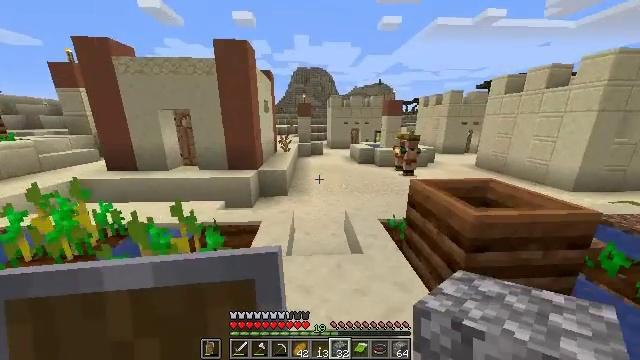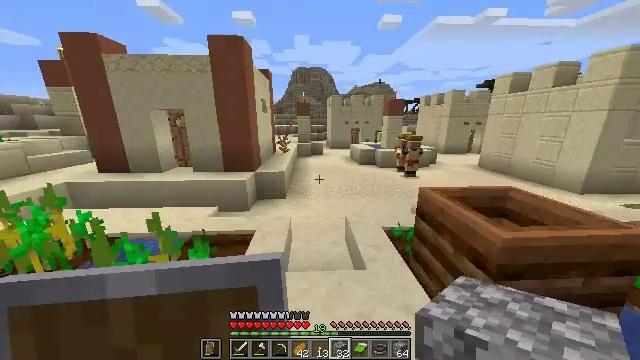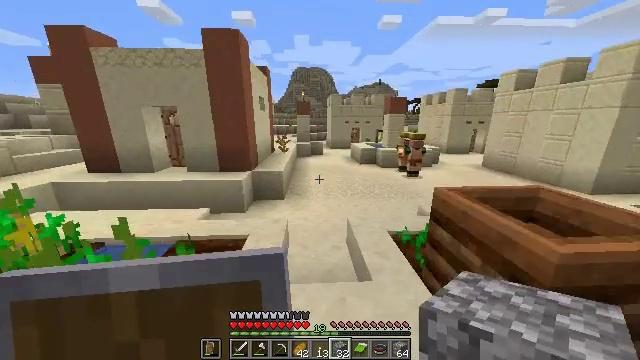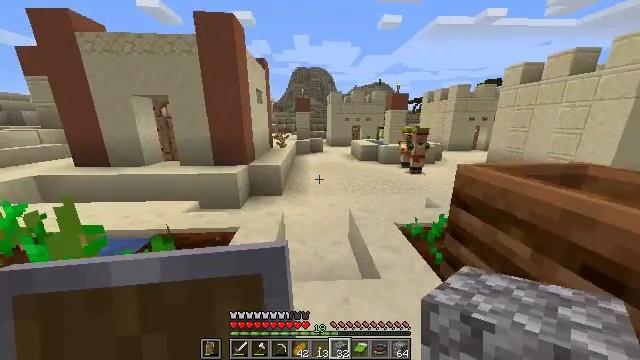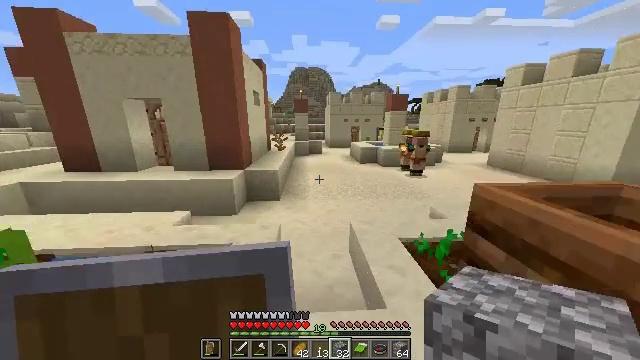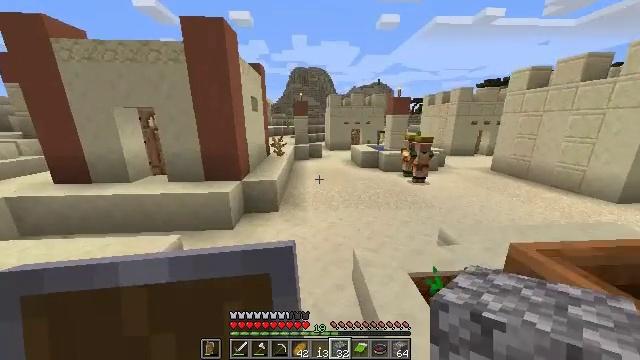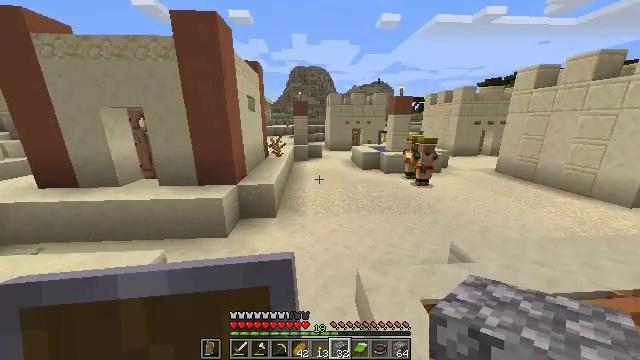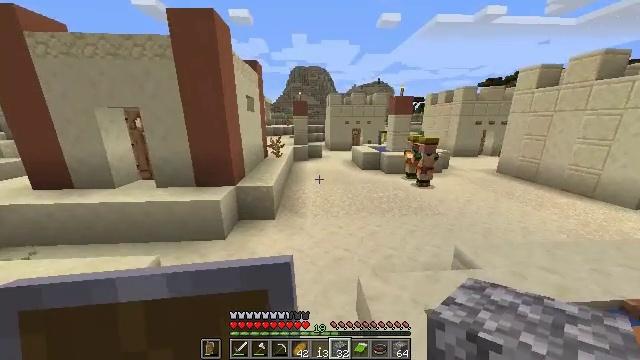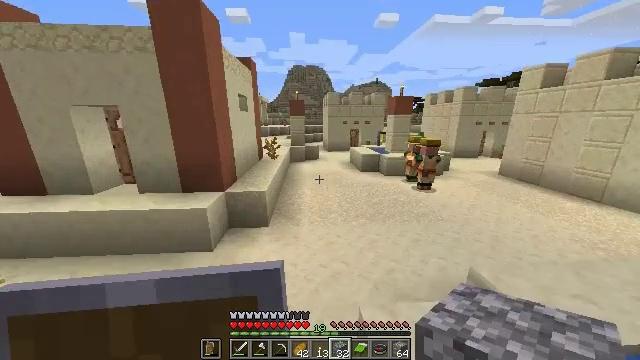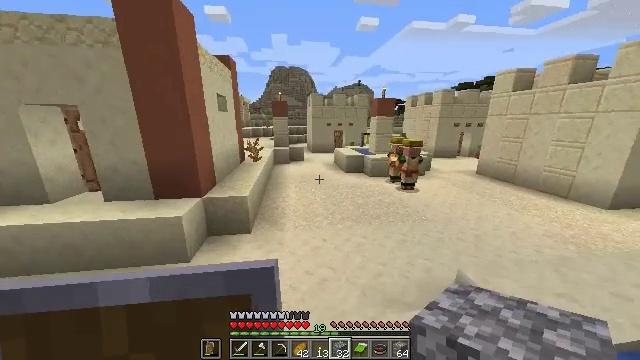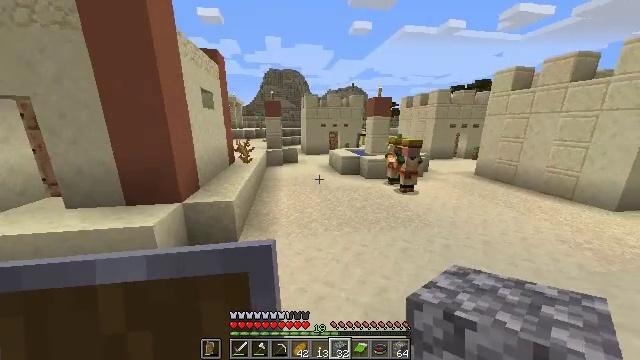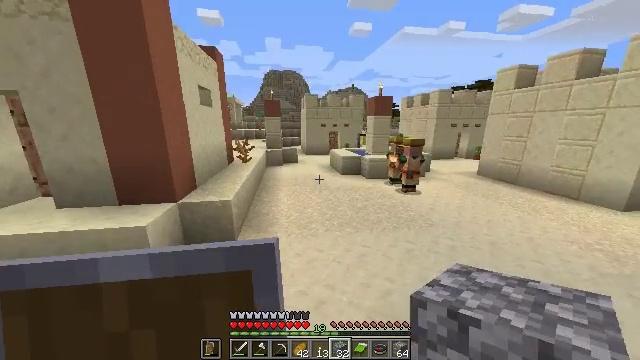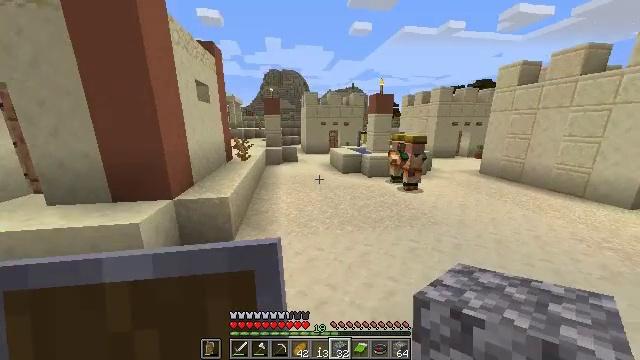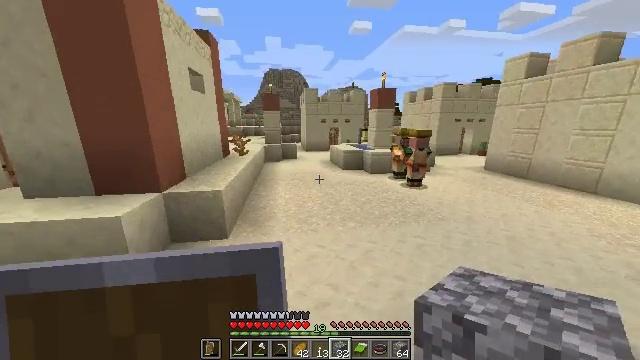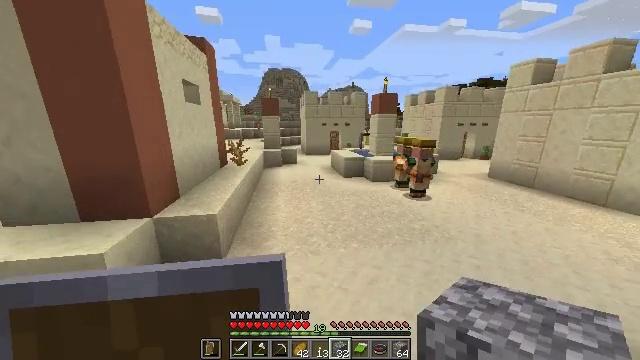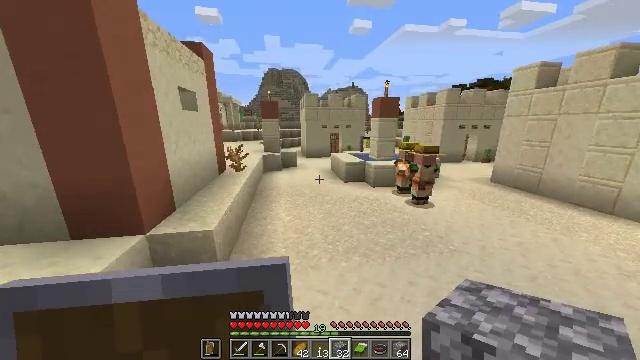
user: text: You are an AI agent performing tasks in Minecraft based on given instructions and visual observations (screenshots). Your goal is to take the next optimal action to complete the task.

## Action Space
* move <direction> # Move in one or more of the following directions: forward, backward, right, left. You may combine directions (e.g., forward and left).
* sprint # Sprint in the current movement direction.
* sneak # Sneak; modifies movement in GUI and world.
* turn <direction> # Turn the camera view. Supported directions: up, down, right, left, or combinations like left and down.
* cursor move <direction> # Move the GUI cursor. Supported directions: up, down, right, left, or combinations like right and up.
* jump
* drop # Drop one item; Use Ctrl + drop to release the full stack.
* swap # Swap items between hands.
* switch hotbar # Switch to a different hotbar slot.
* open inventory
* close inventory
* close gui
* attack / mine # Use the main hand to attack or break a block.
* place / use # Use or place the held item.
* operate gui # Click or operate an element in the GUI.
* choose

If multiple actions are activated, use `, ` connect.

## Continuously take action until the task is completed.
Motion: motion action
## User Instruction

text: Chop down the acacia log.
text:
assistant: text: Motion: move forward
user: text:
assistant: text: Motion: move forward
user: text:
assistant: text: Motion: move forward
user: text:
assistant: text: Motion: move forward
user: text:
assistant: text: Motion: move forward
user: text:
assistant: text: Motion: move forward
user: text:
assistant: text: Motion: move forward, sprint
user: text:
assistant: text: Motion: move forward, sprint
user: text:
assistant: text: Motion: move forward, sprint, turn right
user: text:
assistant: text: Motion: move forward, sprint, turn right
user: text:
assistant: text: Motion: move forward, sprint
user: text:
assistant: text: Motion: move forward
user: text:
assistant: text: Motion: move forward
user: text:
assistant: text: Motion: move forward
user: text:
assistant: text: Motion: move forward
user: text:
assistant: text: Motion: move forward
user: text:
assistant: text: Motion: move forward, turn right
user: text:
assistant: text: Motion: move forward
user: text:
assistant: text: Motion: move forward
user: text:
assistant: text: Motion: move forward
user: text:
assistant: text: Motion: move forward, turn right and up
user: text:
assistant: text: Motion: move forward, turn right and up
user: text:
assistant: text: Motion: move forward, turn right and up
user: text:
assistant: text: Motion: move forward
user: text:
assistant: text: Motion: move forward, jump
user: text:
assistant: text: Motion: move forward, jump
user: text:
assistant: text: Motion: move forward, jump
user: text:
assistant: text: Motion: move forward, jump
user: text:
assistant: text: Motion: move forward, jump
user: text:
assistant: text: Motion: move forward, turn right and down, jump